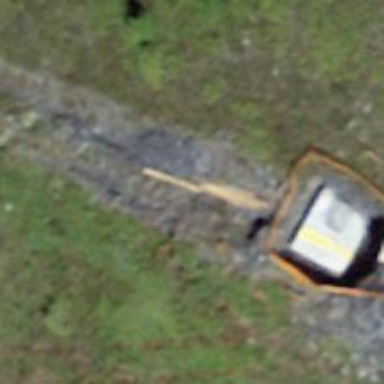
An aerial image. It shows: Pylon for aerialway.